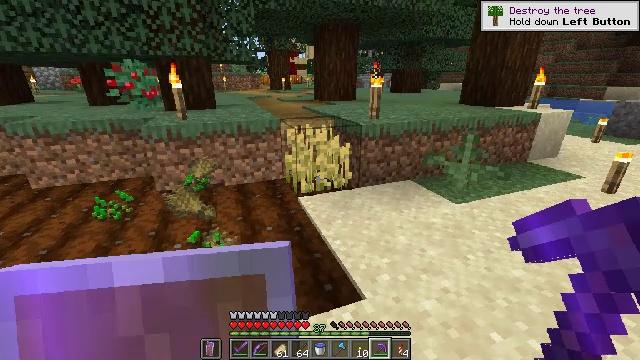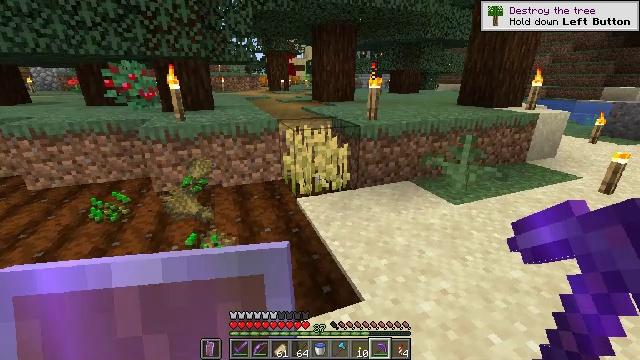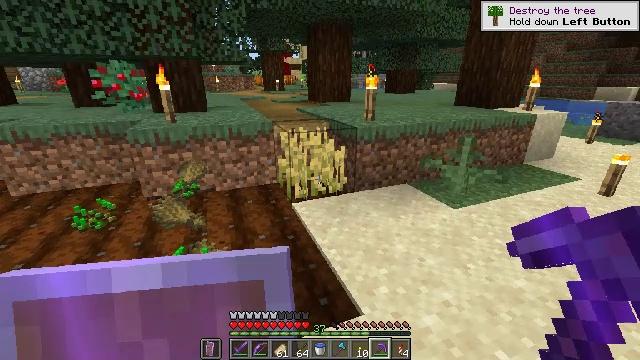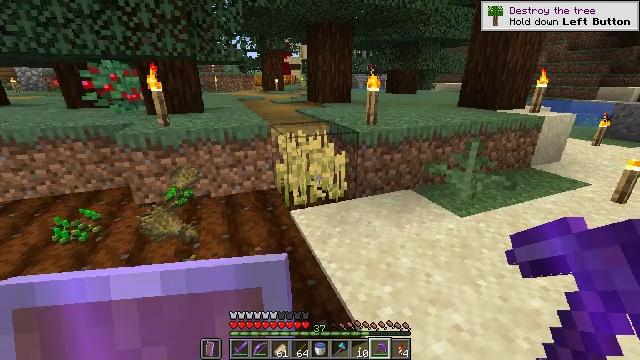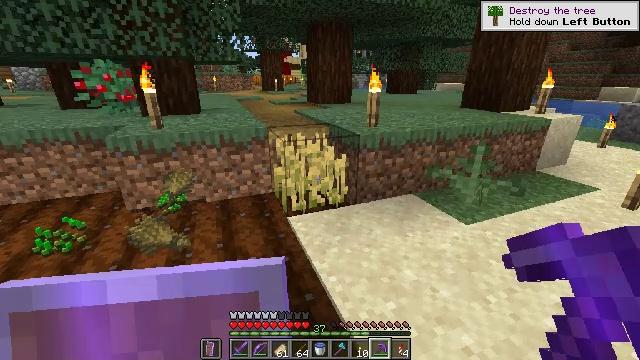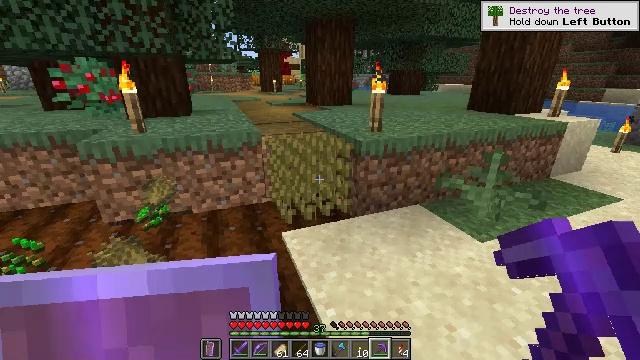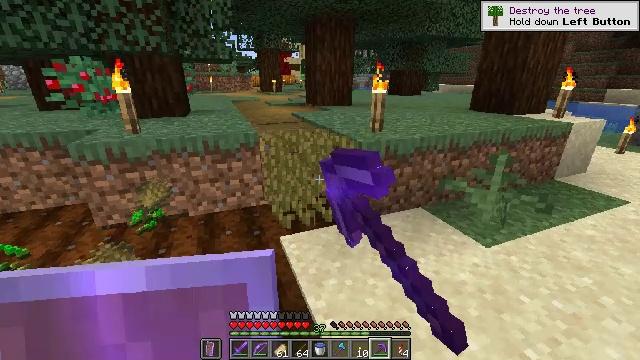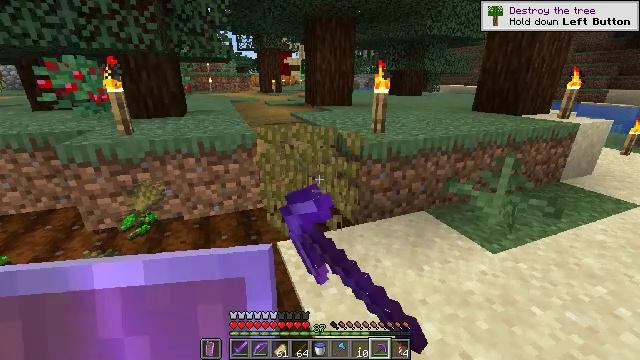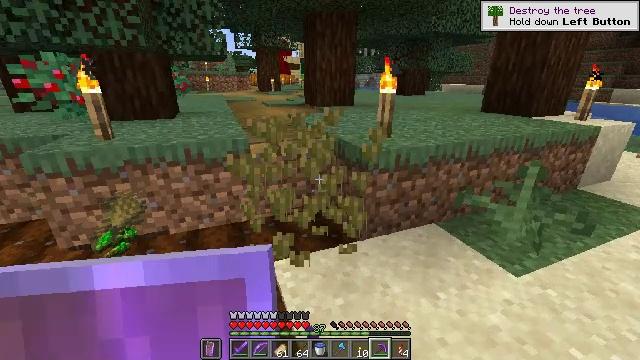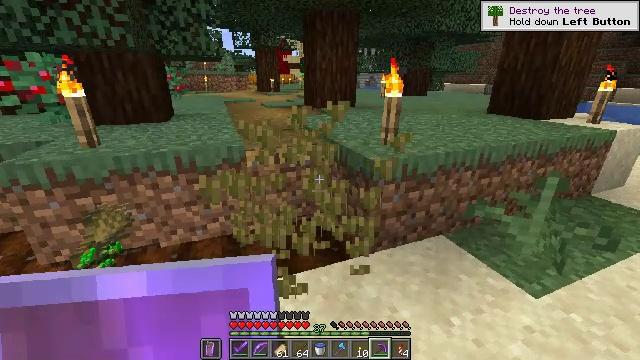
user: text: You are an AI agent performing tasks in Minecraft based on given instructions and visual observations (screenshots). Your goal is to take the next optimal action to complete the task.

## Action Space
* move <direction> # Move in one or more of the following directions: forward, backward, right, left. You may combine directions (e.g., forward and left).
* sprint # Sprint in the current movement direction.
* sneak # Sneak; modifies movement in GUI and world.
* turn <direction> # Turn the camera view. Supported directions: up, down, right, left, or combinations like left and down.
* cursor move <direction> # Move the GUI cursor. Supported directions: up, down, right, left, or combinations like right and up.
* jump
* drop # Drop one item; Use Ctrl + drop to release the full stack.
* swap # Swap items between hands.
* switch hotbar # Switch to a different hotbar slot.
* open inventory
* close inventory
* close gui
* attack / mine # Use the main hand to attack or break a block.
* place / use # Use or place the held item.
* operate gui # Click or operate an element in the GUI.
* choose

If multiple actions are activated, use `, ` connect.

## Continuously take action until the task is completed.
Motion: motion action
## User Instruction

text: Collect wheat crops.
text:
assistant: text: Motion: move forward
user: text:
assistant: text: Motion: move forward
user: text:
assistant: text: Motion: move forward
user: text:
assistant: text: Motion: move forward
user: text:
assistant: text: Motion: move forward, attack / mine
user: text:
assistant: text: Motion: move forward, attack / mine
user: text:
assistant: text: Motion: move forward
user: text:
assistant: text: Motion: move forward
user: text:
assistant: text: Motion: move forward
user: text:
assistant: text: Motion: no_op